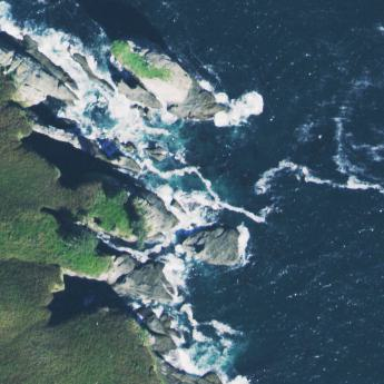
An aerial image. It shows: Natural rock reef.